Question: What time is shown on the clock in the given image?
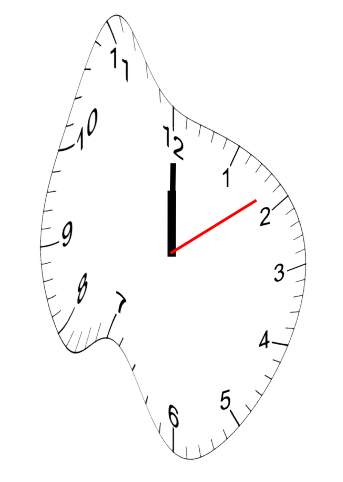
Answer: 12:00:09